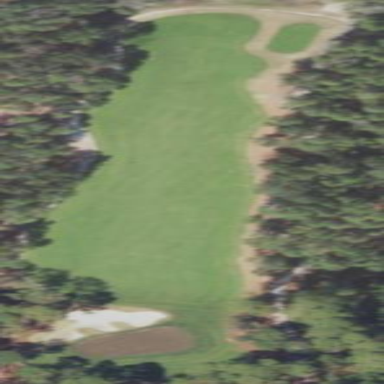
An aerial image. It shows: Golf course.